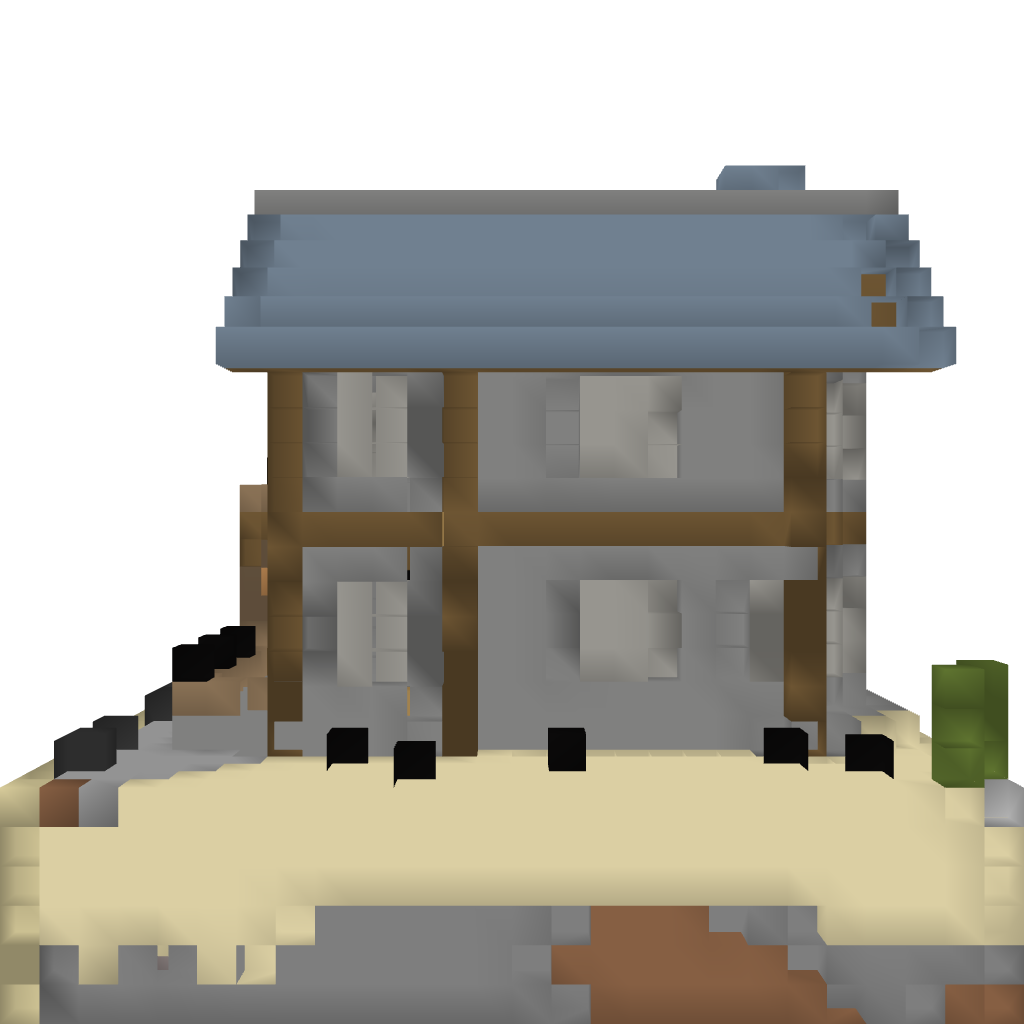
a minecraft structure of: Survival island house